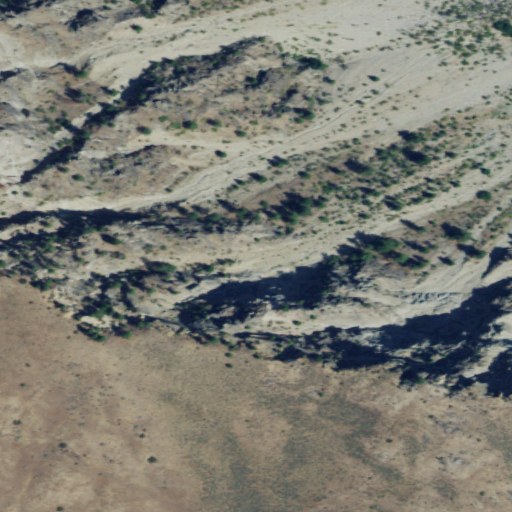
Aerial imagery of cliff(s) in Washington named Ribbon Cliff containing shrub, grassland, medium intensity development, high intensity development, and low intensity development